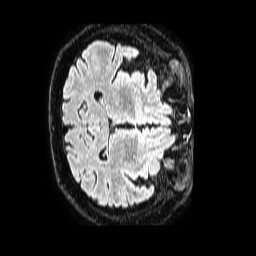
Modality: FLAIR
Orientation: axial
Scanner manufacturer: philips
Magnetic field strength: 1.5 T
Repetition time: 4.8 s
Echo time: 0.3 s